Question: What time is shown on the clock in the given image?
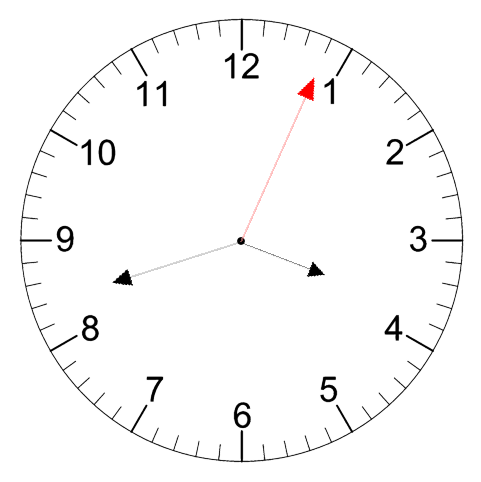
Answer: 03:42:04